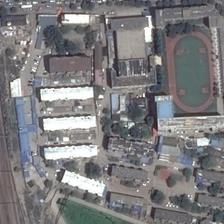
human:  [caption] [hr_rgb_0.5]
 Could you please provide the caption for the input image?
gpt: a playground semisurrounded by many buildings and green trees is next to two roads .

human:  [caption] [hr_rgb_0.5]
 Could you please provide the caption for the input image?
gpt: a green and red court nearby four white buildings .

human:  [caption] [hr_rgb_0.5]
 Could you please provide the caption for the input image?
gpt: many buildings and some green trees around a playground is near to a railways .

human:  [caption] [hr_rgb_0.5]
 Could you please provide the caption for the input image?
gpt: a football field in the street corner is enclosed by some buildings .

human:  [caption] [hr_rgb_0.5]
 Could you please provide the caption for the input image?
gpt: a playground is surrounded by many trees and houses .